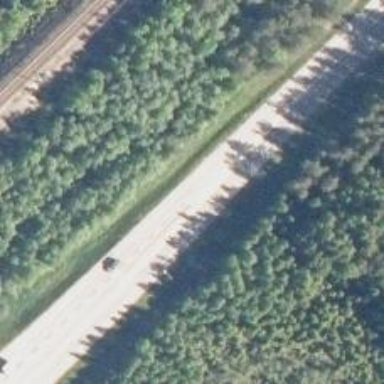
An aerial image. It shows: Trunk highway.